Question: I need to recreate the following design using only 'CSS':

What you're seeing in the picture is the top of a website container - the "links" are part of the main menu.
As it stands, I've created the container but I'm not sure how to go about making the slant on the navigation without using an image.
For the record: I'd rather not use an image as the chances of the box shadow on the slant matching up with box shadow rendered by the browser are slim-to-none, especially when it comes to multiple browsers.
I was thinking along the lines of a positioned and rotated div with a white background and a box shadow, but I haven't been able to build it yet.
Any ideas?
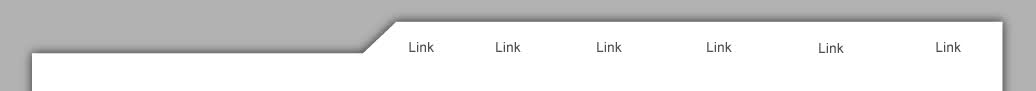
Answer: There is something called <URL> that can help you to transform your elements, even in IE!
'''
.myDiv {
-sand-transform: rotate(45deg);
}
'''
You can just plug it into your site and you're set.
Also you can use CSS3 transforms, which you asked about in your question: "Using nothing but CSS."
To do this you'd use:
'''
.myDiv {
-webkit-transform: rotate(45deg);
-moz-transform: rotate(45deg);
filter: progid:DXImageTransform.Microsoft.BasicImage(rotation=5); /*for IE*/
}
'''
And thanks to Josh and Robert for the Opera equivalent:
'''
-o-transform: rotate(45deg);
'''
Internet Explorer will drop ClearType on any text that has a filter applied to it. But you can add empty extra element inside the main one and apply filter to this extra element. After this ClearType will be not ruined and the same result can be achieved.